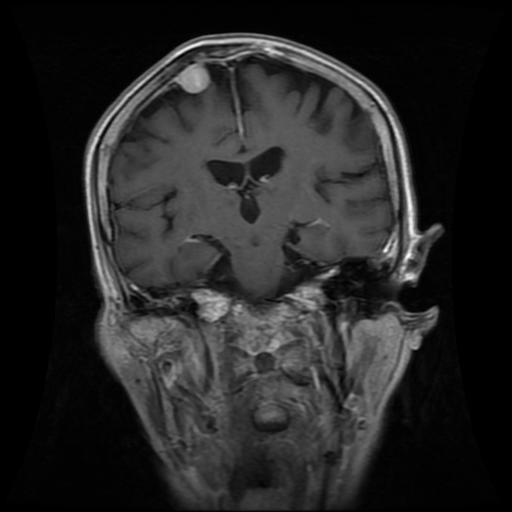
Label: meningioma